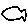
Label: fish